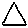
Label: triangle